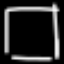
Label: square